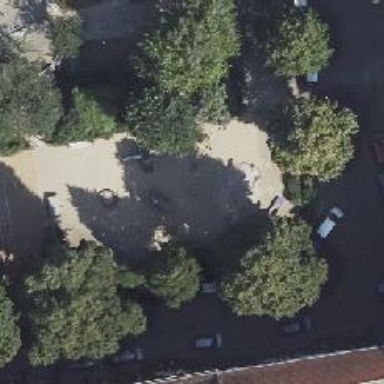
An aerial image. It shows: Table in playground.